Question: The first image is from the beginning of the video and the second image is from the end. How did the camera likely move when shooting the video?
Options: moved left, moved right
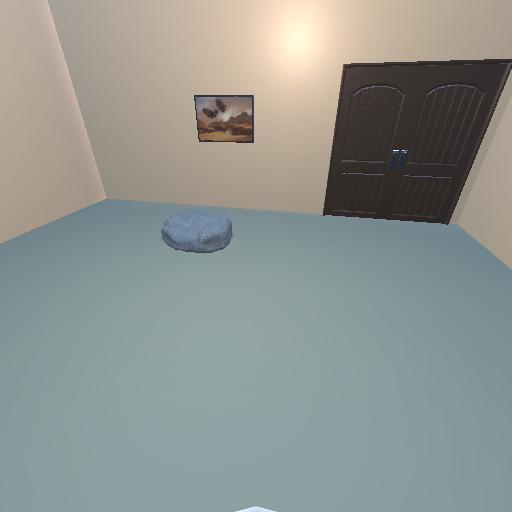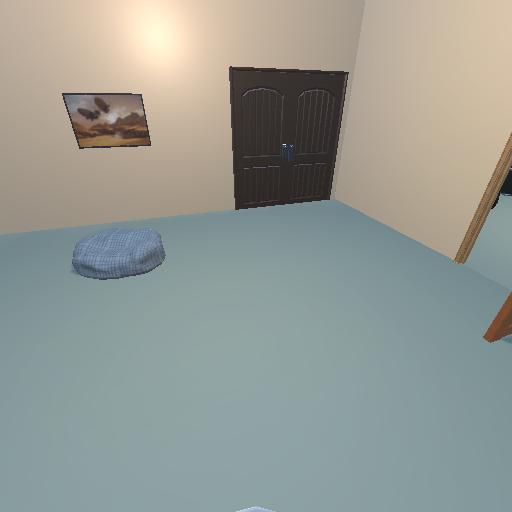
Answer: moved left